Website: crate-barrel
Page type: billing-address
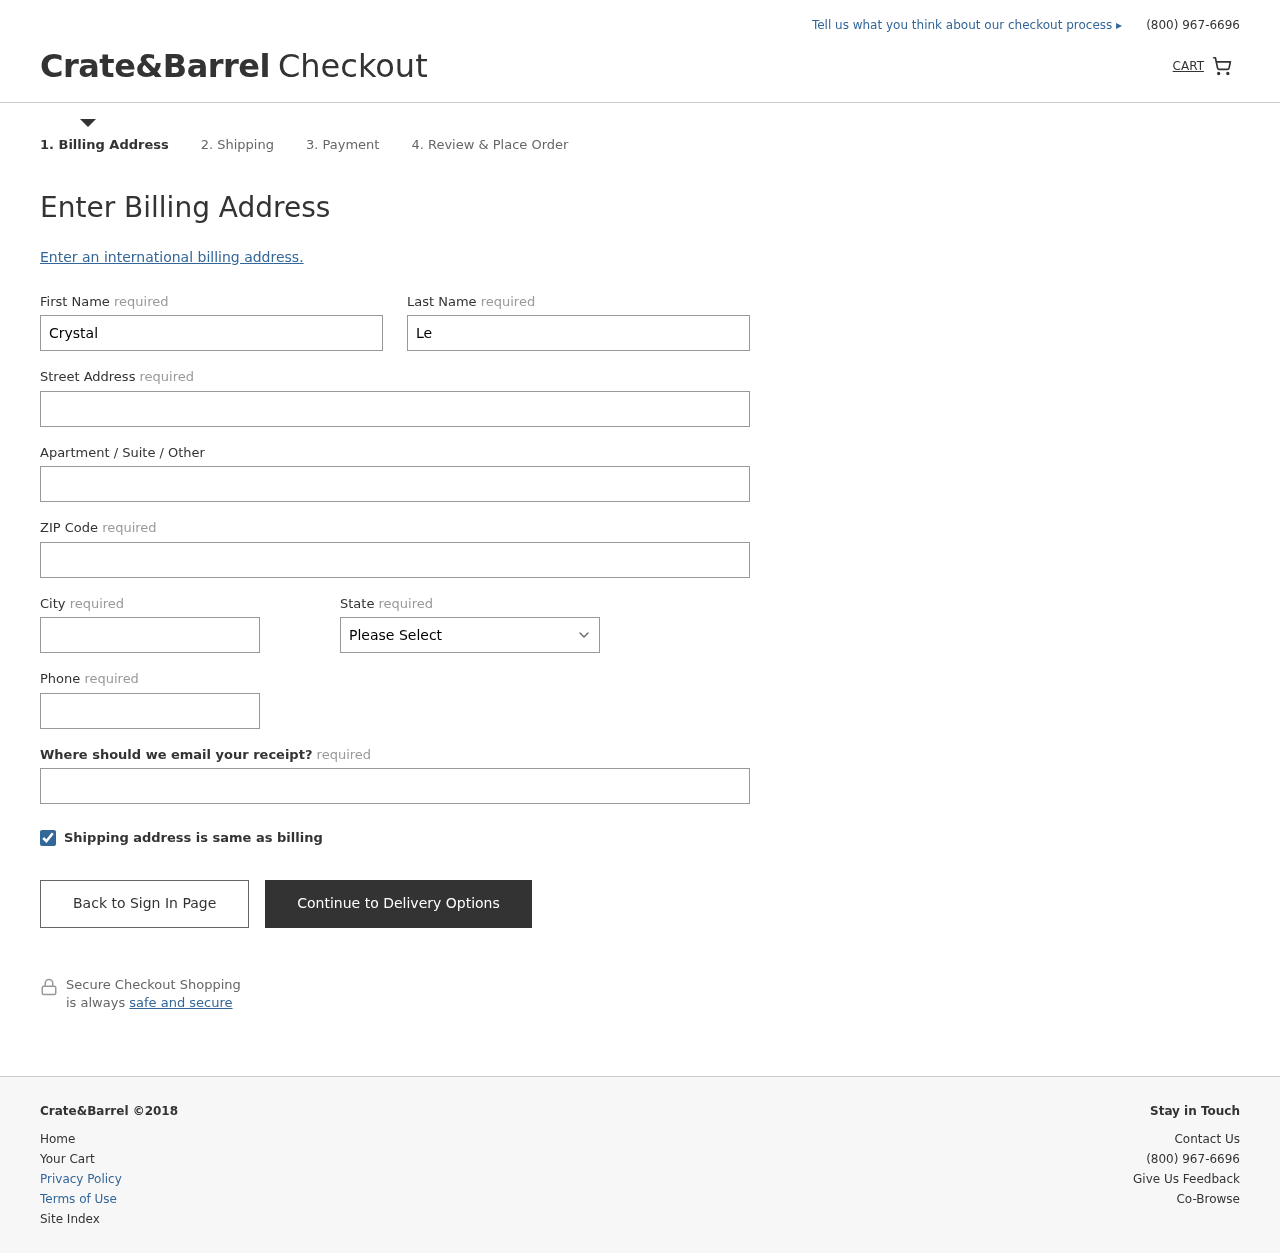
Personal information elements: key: PII_STATE
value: Ohio
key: PII_FIRSTNAME
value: Crystal
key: PII_LASTNAME
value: Lewis
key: PII_STREET
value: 748 Justin Lock
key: PII_STREET2
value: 999 Cindy Dam Suite 727
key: PII_POSTCODE
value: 54068
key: PII_CITY
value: Cruzhaven
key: PII_PHONE
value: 7334713135
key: PII_EMAIL
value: crystal_lewis@gmail.com